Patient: sex F, age 36
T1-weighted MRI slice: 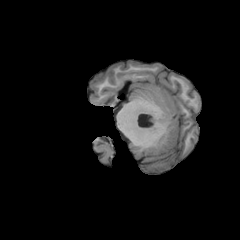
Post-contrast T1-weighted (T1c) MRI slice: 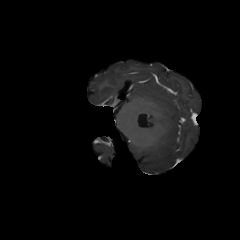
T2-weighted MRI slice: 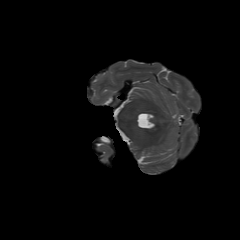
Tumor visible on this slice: no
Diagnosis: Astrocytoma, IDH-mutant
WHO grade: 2